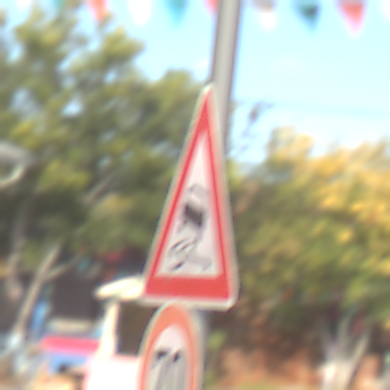
Verkehrszeichen: SchleuderOderRutschgefahr
Zusatzzeichen unten: Geschwindigkeit70
Umgebung: Outdoor, Special
Tageszeit: MorningAfternoon
Wetter: PartlyCloudy
Licht: Natural
Jahreszeit: NotSpecified
Kontrast: HighContrast